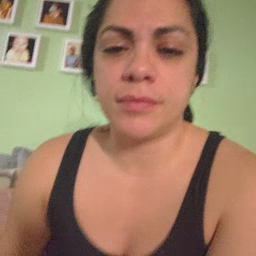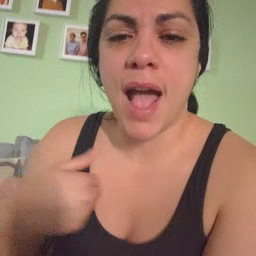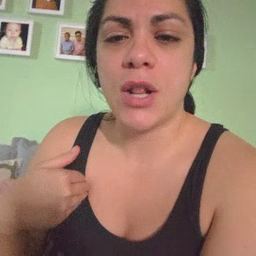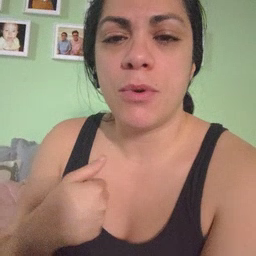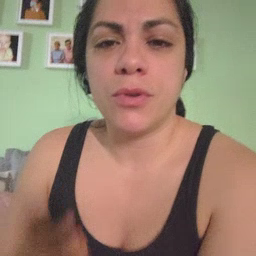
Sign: animal